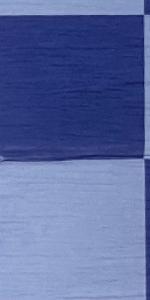
Label: Empty